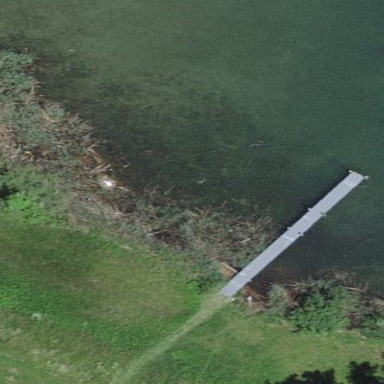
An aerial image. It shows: Man-made pier.